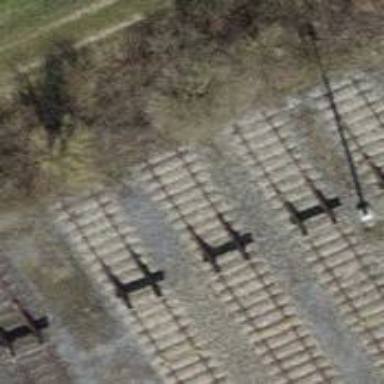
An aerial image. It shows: Railway buffer stop.